The image is the raw acceleration waveform (amplitude versus time) of a rotating-machine vibration signal. Diagnose the rotating machine from this image, choosing from: normal, misalignment, unbalance, looseness.
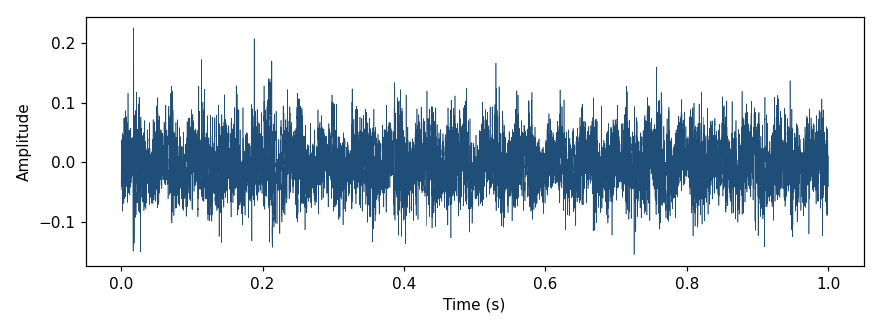
Answer: unbalance